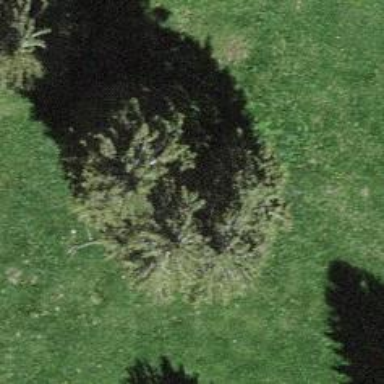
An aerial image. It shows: Single tag "natural: tree."